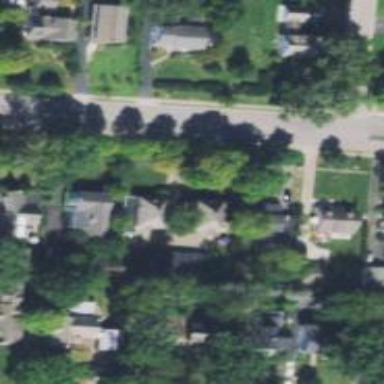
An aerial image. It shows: Residential driveway serving as service road.